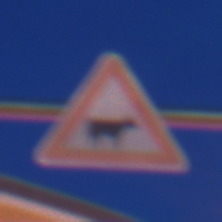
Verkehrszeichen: ViehtriebLinks
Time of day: Night
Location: Outdoor (Urban)
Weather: PartlyCloudy
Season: NotSpecified
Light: Artificial